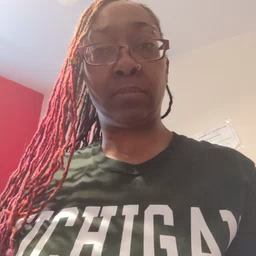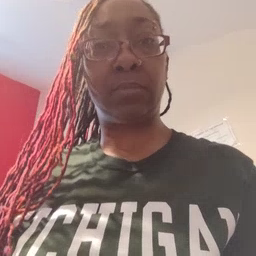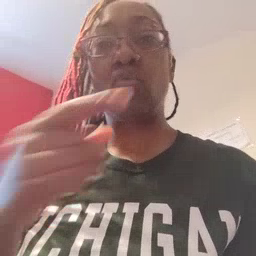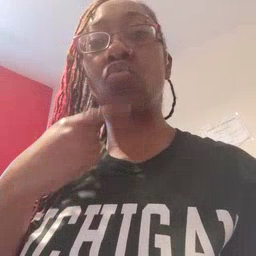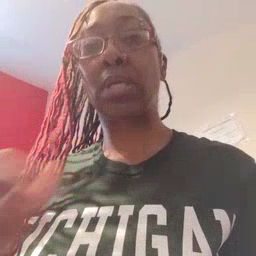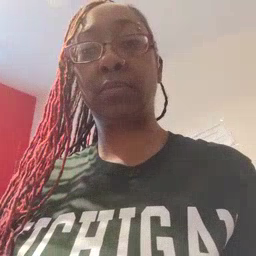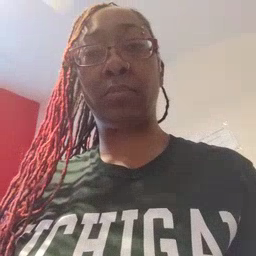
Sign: red